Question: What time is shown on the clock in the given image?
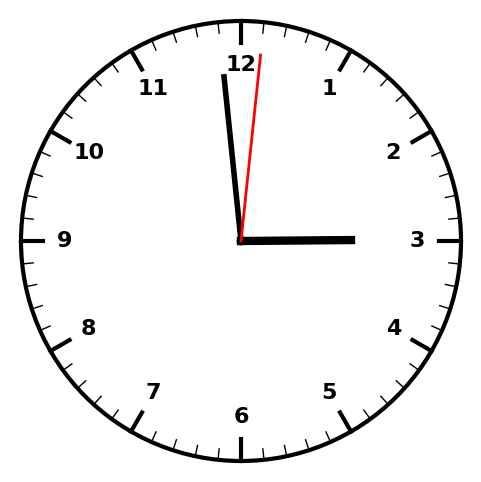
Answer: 02:59:01